Question: I am trying to get started with raspberry pi, model B. As a way to avoid having to buy a monitor and hdmi cable and keyboard and mouse (no, I do not already have a tv, monitor, hdmi cable, usb keyboad and usb mouse), I am trying to use remote access through my laptop by connecting it to the router. I assigned fixed ip to raspberry pi by editing its cmdline.txt file. I can successfully ping it. (I am using raspbian). I can connect to it by using Xming and putty, well mostly. When I hit scratch, a program slowly loads, takes several seconds to fully draw the window. When I hit lxsession, I see a bunch of errors, but the raspbian desktop gets loaded but its empty. Why am I getting those errors? and Why is the desktop empty?
Basically all I did was:
1. burned the raspbian OS to sd card.
2. Edited the cmdline.txt to append ip=xxx.xxx.xx (to match the same group as my computer's ip; I can ping my pie)
3. Connect Rp to my home router using ethernet cable.
4. install Xming and putty in my laptop and start them.
5. Enable X-11 forwarding in putty, and login to raspberry pi's ip address from 2.
6. try to load 'lxsession'
Is there anything I am missing?
I have attached here the screen shot of the error:

PS: I accidentally posted this question into stackexchange instead. Sorry for double post.
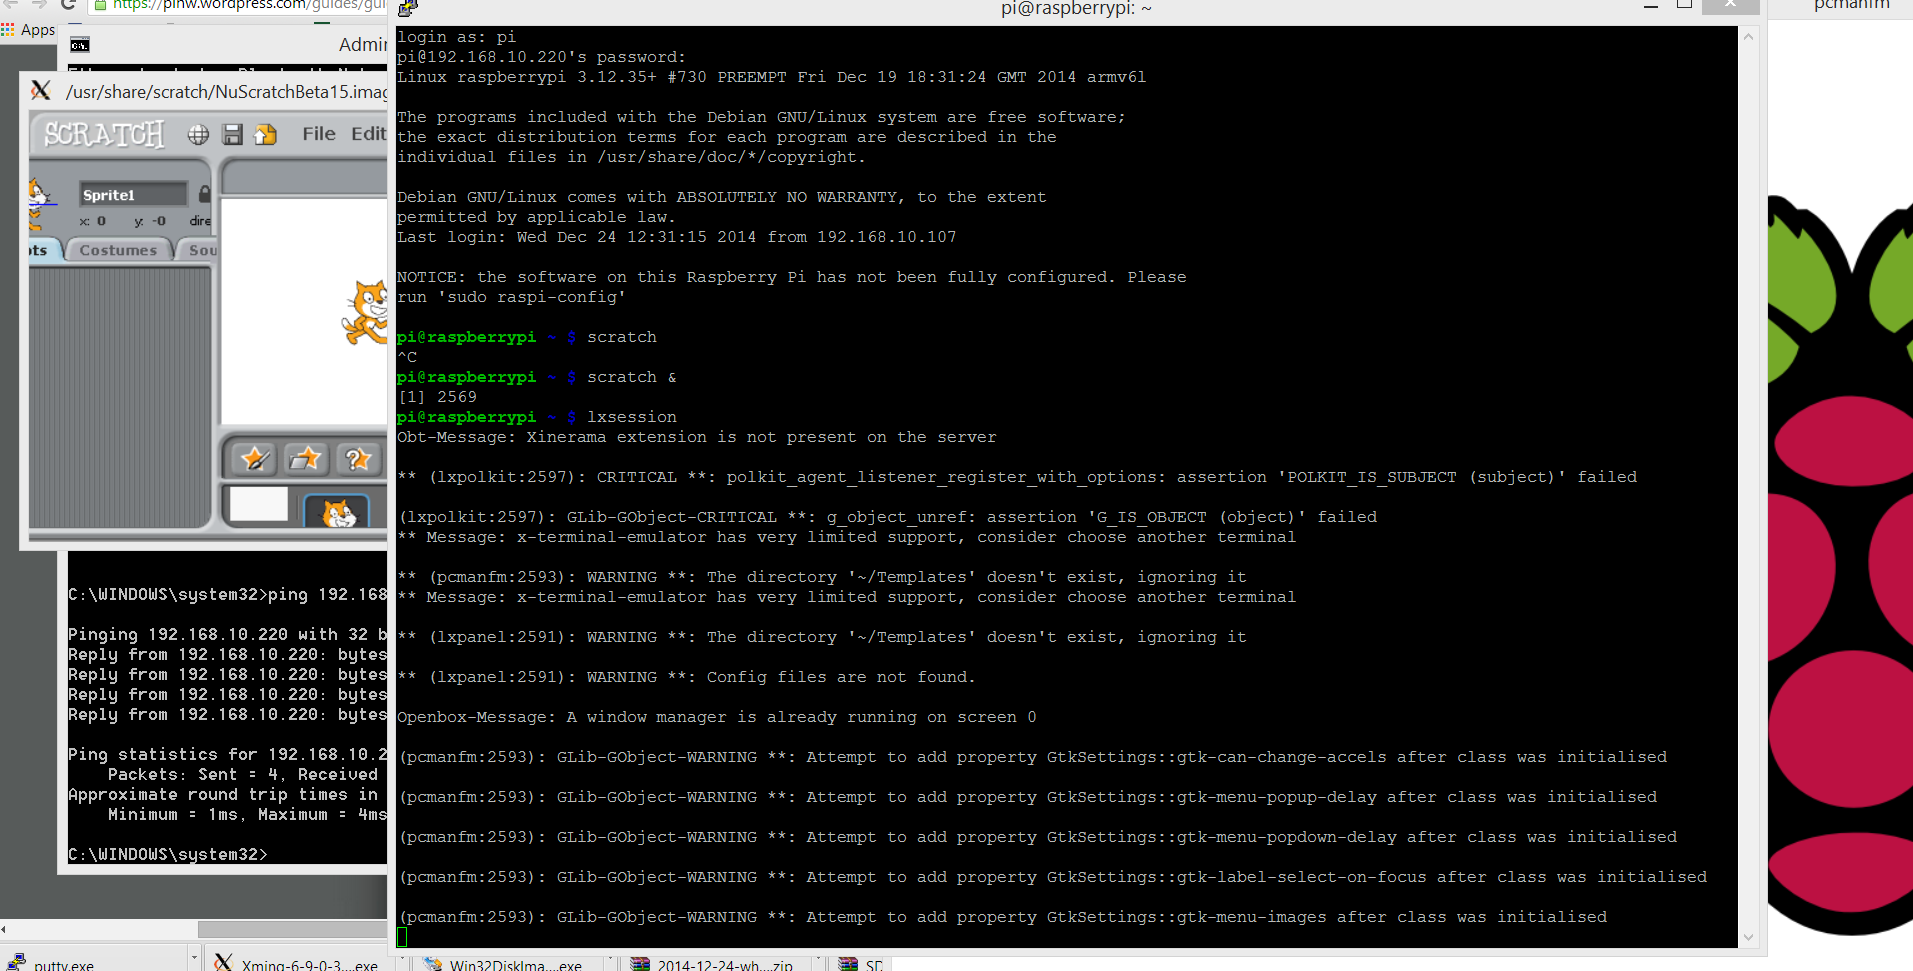
Answer: i don't know about the xming....but u can use vncserver to load the screen on your laptop...it is very easy to install on the pi and very easy to access the desktop of your pi via your laptop.....
it is detailed shown on the this following link...
<URL>